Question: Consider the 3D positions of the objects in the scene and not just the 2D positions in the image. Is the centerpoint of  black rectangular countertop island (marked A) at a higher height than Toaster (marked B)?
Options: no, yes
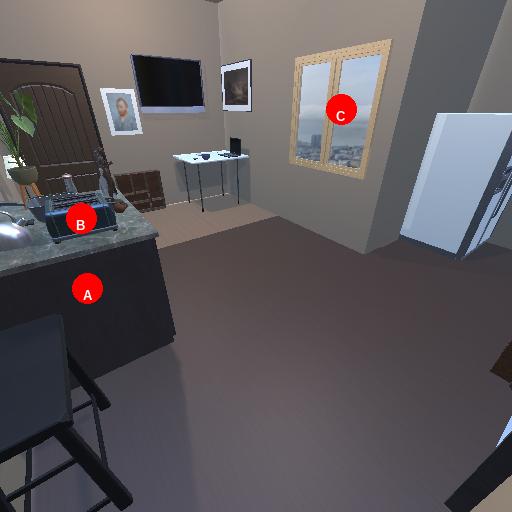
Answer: no